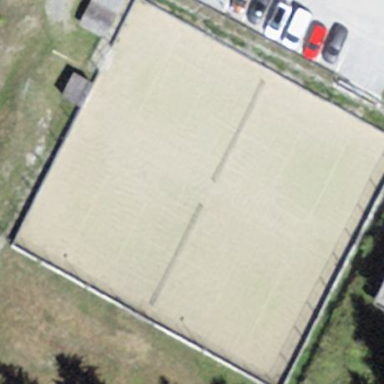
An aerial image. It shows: Tennis court on pitch.